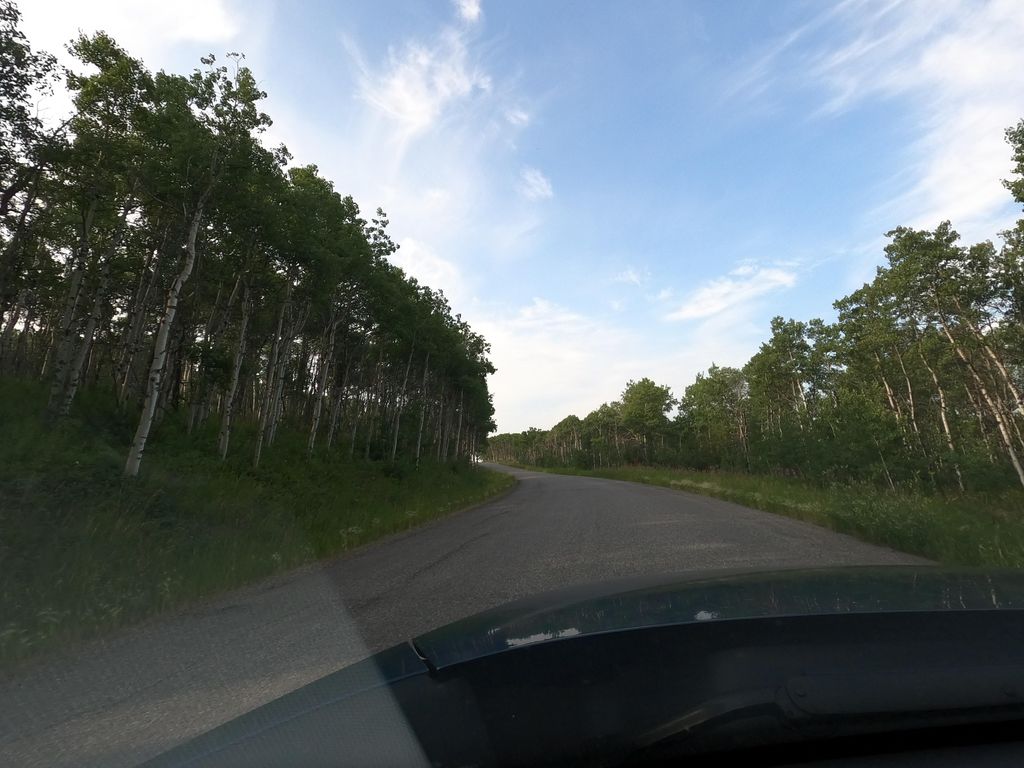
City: calgary